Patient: sex M, age 83
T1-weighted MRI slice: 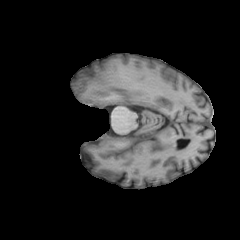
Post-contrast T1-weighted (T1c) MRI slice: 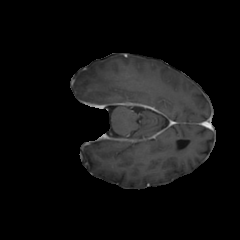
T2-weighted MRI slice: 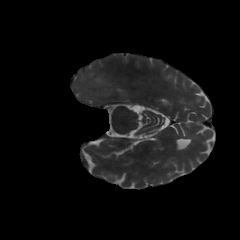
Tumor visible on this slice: yes
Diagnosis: Glioblastoma, IDH-wildtype
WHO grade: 4